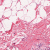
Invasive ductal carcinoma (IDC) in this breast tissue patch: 0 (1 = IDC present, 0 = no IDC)